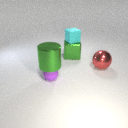
large red metal sphere in front of large green metal cube